Question: For some reason Internet Explorer (both 10 and 11) is adding the below '<iframe>' to the end of my '<body>'. I cannot figure out why. If I load the page in Chrome thous elements doesn't exist, which makes sense cause I didn't put them there.
'''
--- page content here ---
<iframe>
<html>
<head></head>
<body>12</body>
</html>
</iframe>
'''
What is causing IE to add this?
Also what's up with the number 12?

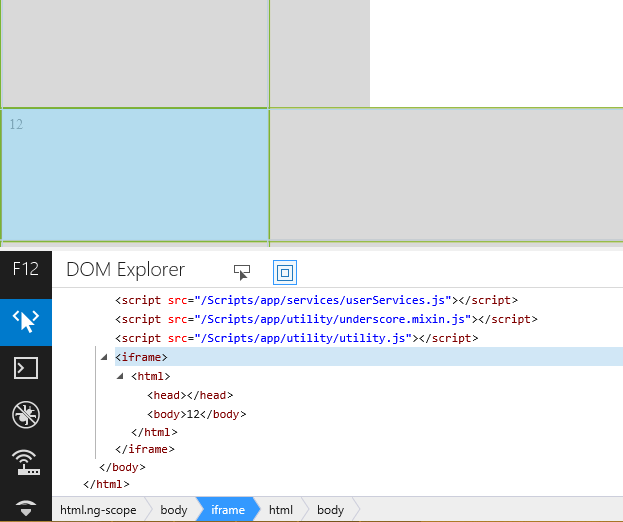
Answer: Thanks for the suggestion to disable javascript, it lead me on the right path. I was sure it was some silly IE feature :)
Removed <URL> which got rid of the iframe.